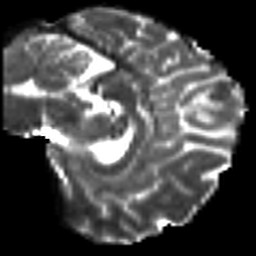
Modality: T2w
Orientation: sagittal
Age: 24
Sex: male
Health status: healthy
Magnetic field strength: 3 T
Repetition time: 8.4 s
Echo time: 0.0926 s